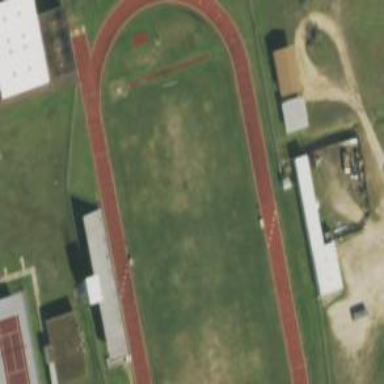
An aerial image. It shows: Track located within leisure land area.